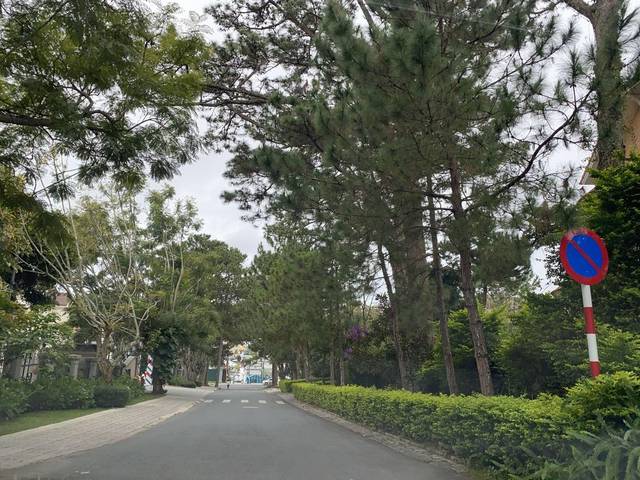
Region: Vietnam
Coordinates: 11.946, 108.459